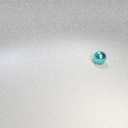
small cyan metal sphere